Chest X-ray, AP view. Patient: 48 years old, sex M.
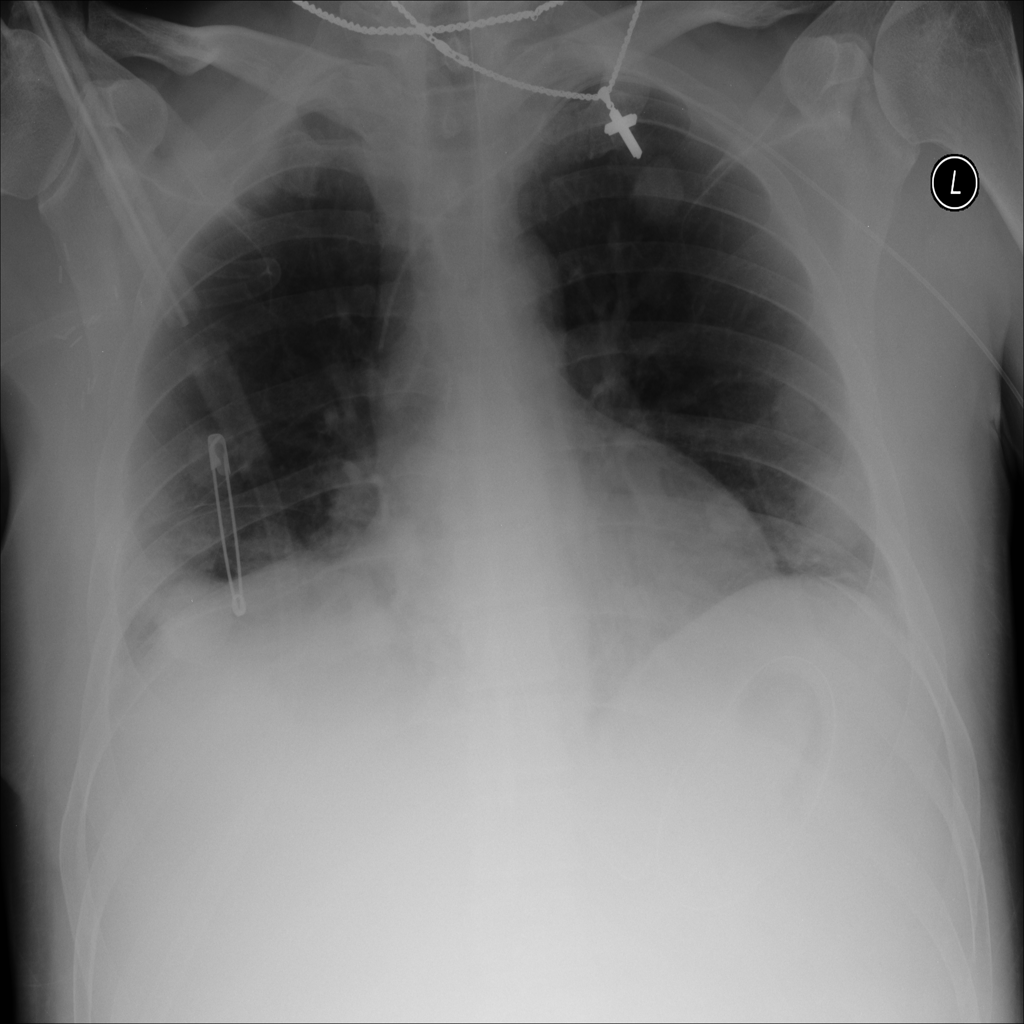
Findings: No Finding